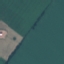
Land use / land cover class: AnnualCrop